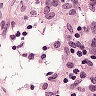
Metastatic tissue present: no